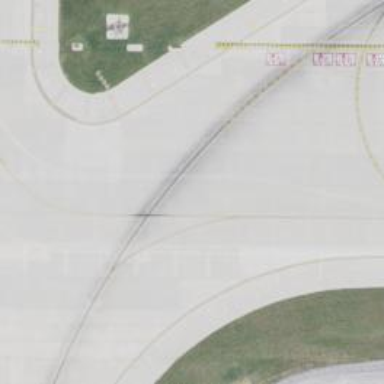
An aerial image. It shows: Image of taxiway at airport.